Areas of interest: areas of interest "School"
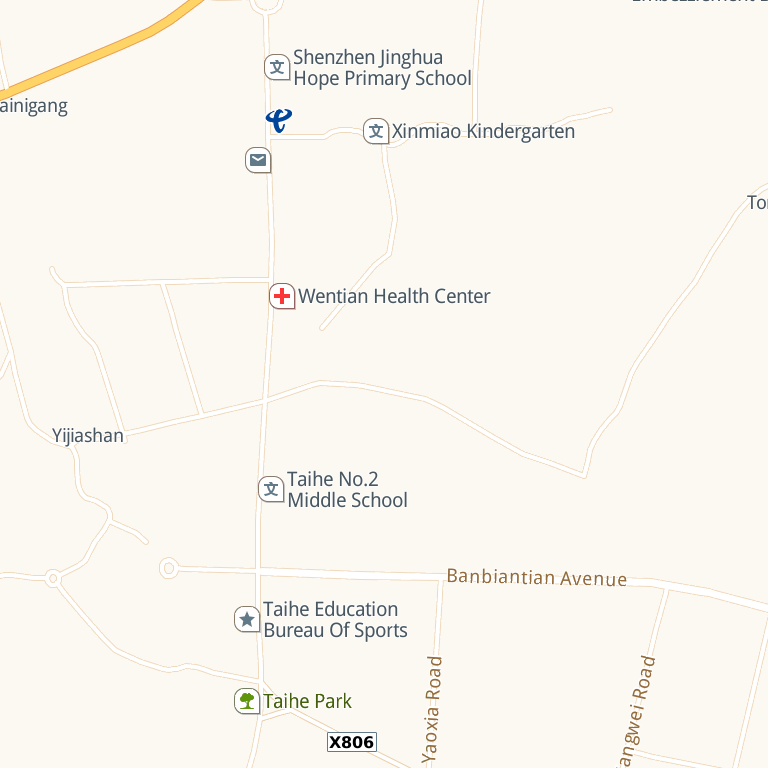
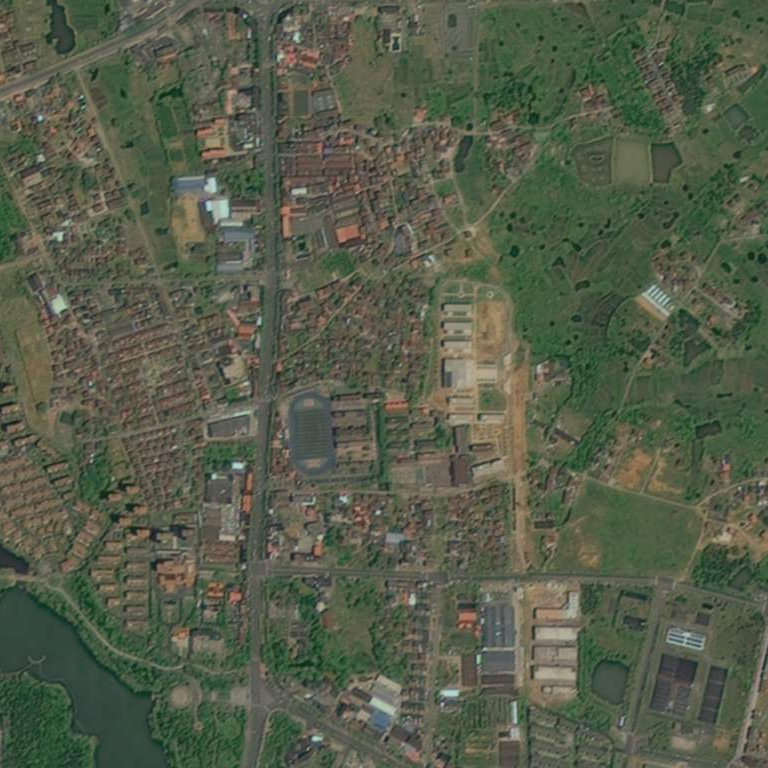